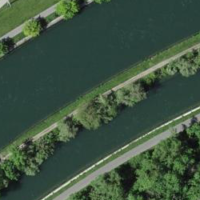
EUNIS habitat code: 15
Species observed at this site:
Lythrum salicaria